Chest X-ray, PA view. Patient: 19 years old, sex F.
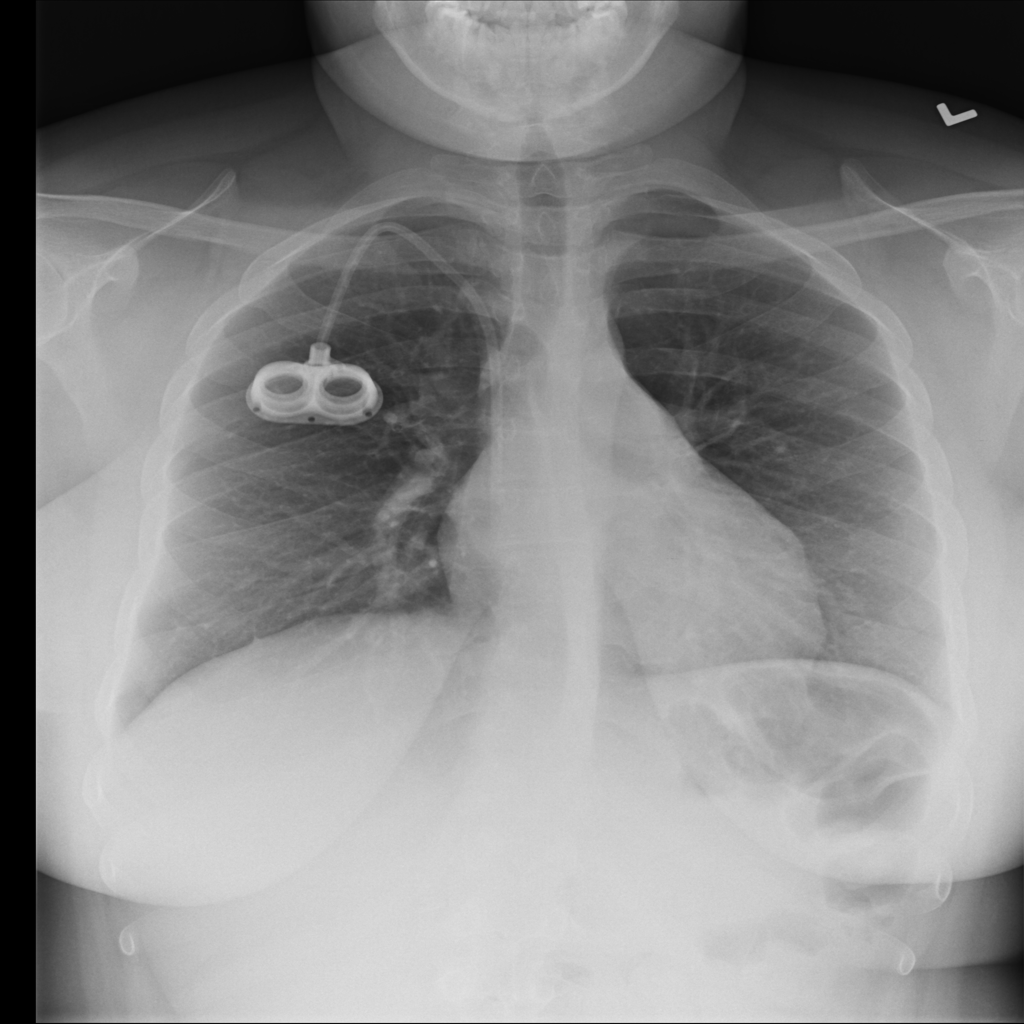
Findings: No Finding